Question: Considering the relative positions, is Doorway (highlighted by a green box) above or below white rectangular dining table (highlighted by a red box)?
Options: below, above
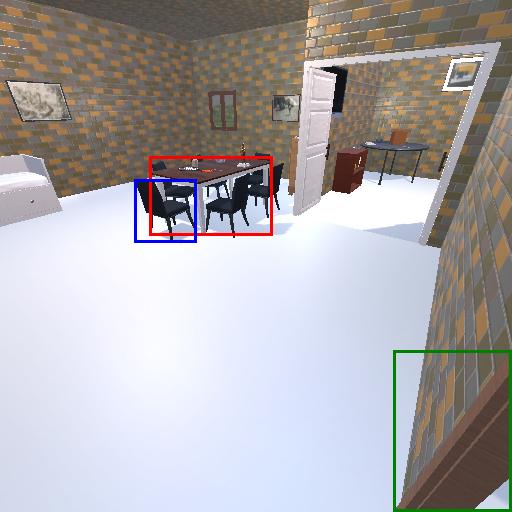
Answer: below